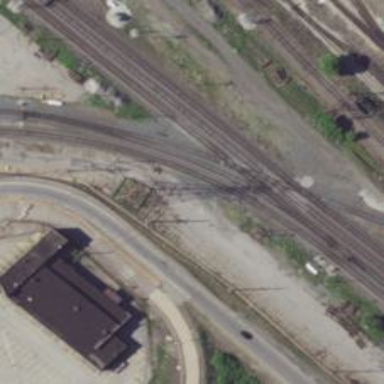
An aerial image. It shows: Railway crossing.